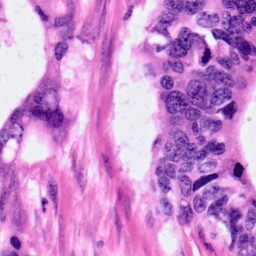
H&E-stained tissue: Pancreatic